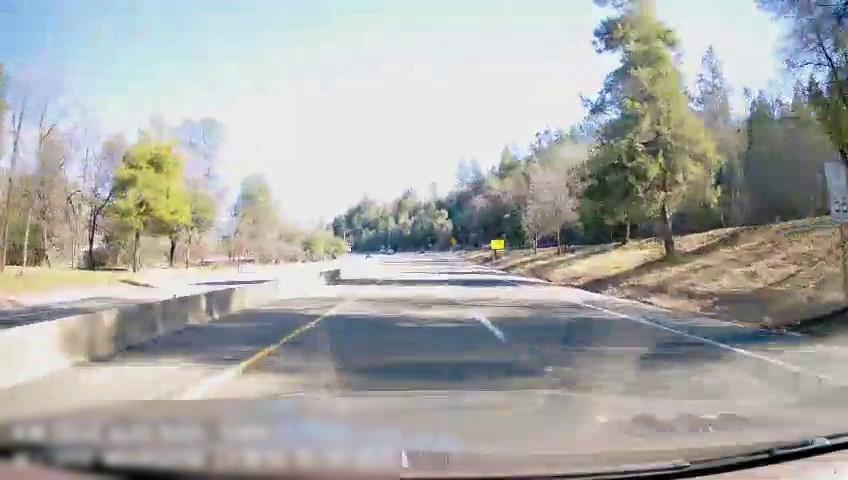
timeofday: Day
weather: Sunny
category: Drivable Space
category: Drivable Space
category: Lanes | Current Lane
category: Lanes | Current Lane
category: Lanes | Alternate Lane
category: Traffic | Signs
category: Traffic | Signs